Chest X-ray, PA view. Patient: 43 years old, sex F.
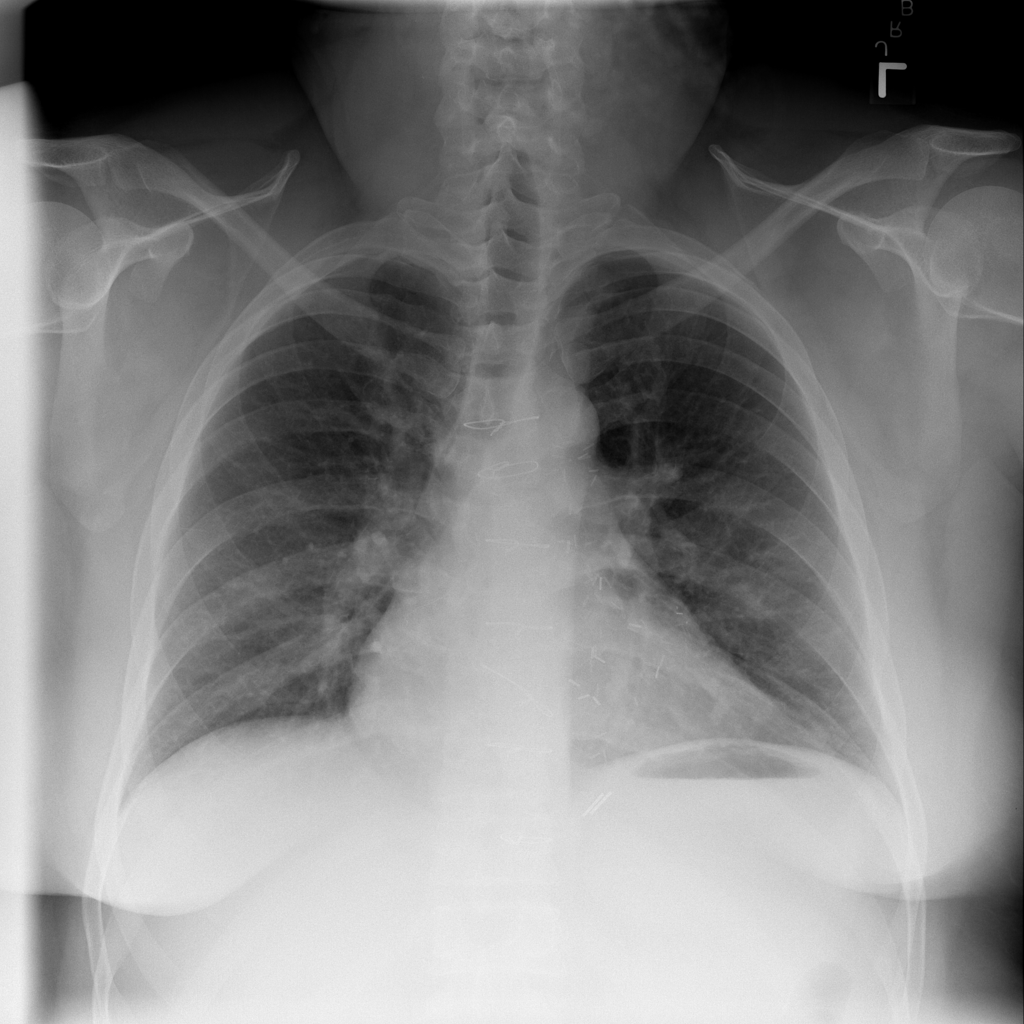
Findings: No Finding